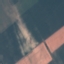
Land use / land cover: AnnualCrop